Question: I don't understand why i have to set to draw and why my ovals are not placed in one place. Also i got some other questions, which are described below.
'''
public class PaintPanel extends JPanel implements ActionListener
{
private void initStructure()
{
for (int i : new Range(MAX_AGENTS)) {
Agent agent = new Agent();
agents.add(agent);
add(agent);
}
}
//i want to override parent class 'add', to easy call 'actionPerformed' on children elements.
public Component add(Element comp)
{
elements.add(comp);
return super.add(comp);
}
@Override
public void actionPerformed(ActionEvent e)
{
for(Element element: elements){
element.actionPerformed(e);
}
repaint();
}
//ELEMENT is abstract class: 'public class Element extends JComponent implements ActionListener'
public class Agent extends Element
{
public Agent()
{
super();
// setPreferredSize(new Dimension(120,120)); !!!! a-a, i don't know the future size of the oval or triangle, i don't want and i can't set this :(
setVisible(true);
}
@Override
protected void paintComponent(Graphics g)
{
super.paintComponent(g);
System.out.println("draw"); //called
Point p1 = new Point(1, 1);
Point p2 = new Point(101, 101);
Point p3 = new Point(10, 10);
int[] xs = { p1.x, p2.x, p3.x };
int[] ys = { p1.y, p2.y, p3.y };
Polygon triangle = new Polygon(xs, ys, xs.length);
g.setColor(new Color(255,255,255)); // !! never painted
g.fillPolygon(triangle); //!! never painted
g.drawOval(10,10,10,10); // !!!! painted only when i set preferredSize
}
@Override
public void actionPerformed(ActionEvent e)
{
System.out.println("i am alive"); //working
}
}
'''
In case, if i set preferred size i got the picture below.

So.
1) Is there any patterns to not and draw component inside calling on ?
2) Why not working?
3) Why my are not placed in one point?
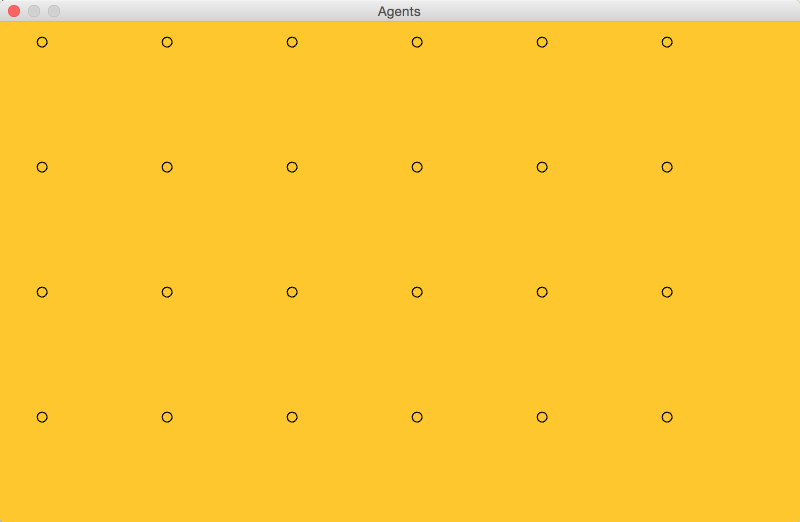
Answer: > Why my ovals are not placed in one point?
I would guess you are adding your 'Agent' components to a JPanel. By default a JPanel uses a 'FlowLayout'. So each component is placed 120 pixels apart and flow to a new line when the row is filled.
> i don't know the future size of the oval or triangle, i don't want and i can't set this
Don't use the drawOval(...) method. Instead use a Shape object that represents an oval. Then you can get the size of the Shape and use this value in the 'getPreferredSize()' method mentioned by @hovercraft.
Check out <URL> methods.